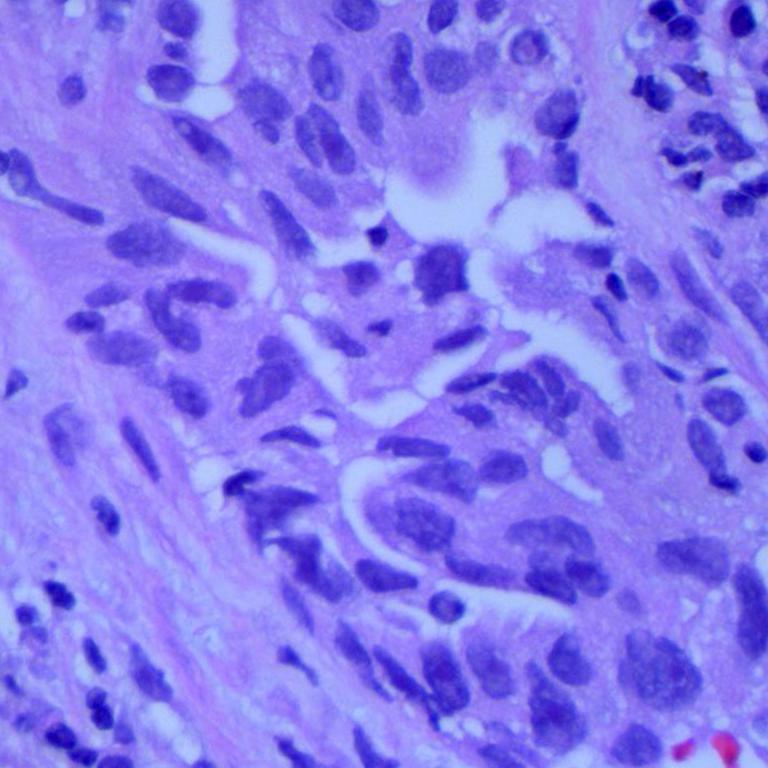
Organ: lung
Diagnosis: adenocarcinomas